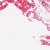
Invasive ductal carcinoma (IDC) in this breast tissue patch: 0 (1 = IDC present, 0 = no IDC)